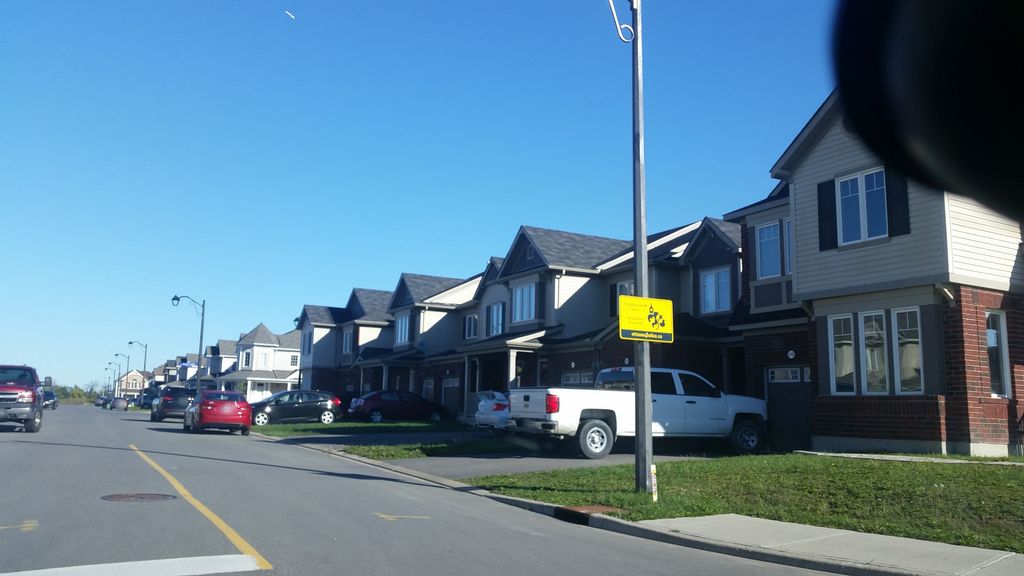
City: ottawa-gatineau